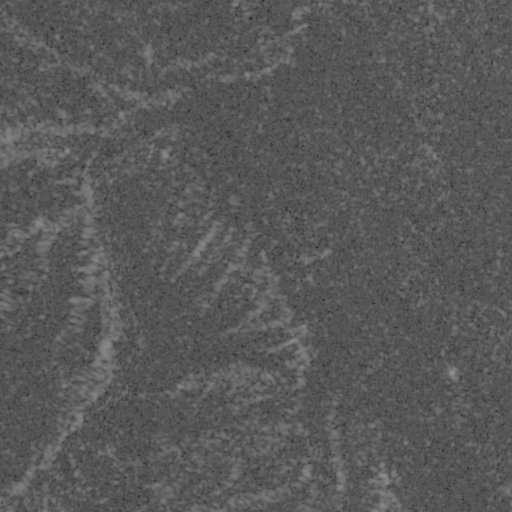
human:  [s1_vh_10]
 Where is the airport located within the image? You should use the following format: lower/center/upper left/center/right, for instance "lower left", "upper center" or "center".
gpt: The airport is located in the lower right of the image.
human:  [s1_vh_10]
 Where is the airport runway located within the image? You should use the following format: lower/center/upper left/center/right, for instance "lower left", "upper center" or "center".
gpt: The airport runway is located in the lower right of the image.
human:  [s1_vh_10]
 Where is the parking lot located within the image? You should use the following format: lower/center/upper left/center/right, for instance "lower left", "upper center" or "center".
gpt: The parking lot is located in the lower right of the image.
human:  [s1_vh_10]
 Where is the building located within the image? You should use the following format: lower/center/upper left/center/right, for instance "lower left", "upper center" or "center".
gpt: The building is located in the lower right of the image.
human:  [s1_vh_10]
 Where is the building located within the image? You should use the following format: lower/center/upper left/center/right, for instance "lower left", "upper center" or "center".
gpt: The building is located in the lower right of the image.
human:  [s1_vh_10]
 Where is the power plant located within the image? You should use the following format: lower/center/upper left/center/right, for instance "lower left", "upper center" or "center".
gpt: There is no power plant in the image.

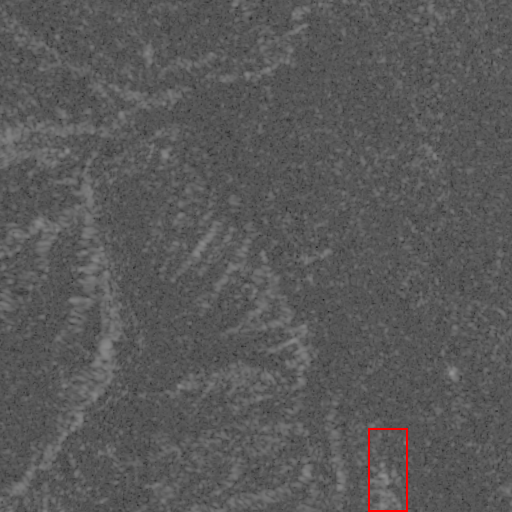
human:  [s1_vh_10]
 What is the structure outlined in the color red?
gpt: The structure outlined in red is an airport.
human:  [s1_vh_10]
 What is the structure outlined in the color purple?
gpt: There is no purple outline.